Field crop: maize
Growth stage: 2
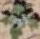
Species: chenopodium